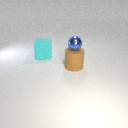
large brown rubber cylinder to the right of large cyan rubber cube